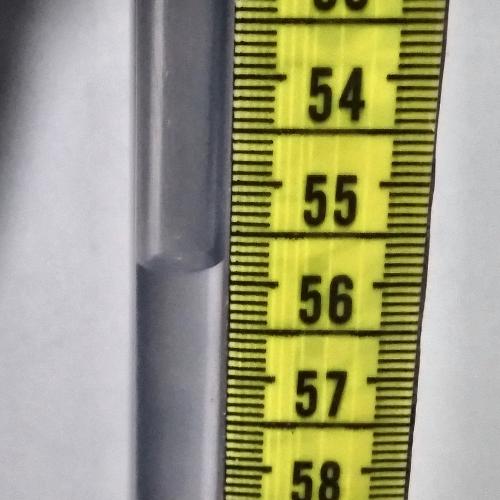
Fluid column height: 55.8 cm